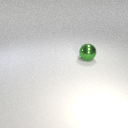
large green metal sphere